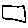
Label: square